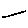
Label: line